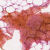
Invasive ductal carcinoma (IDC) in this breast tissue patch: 0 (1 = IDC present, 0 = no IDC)